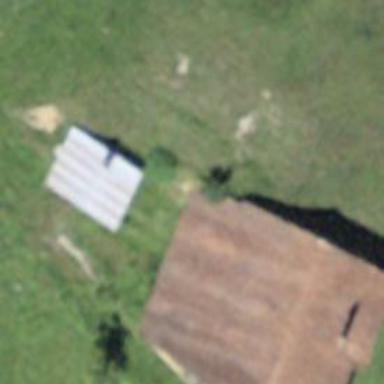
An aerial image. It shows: Shed.